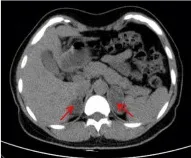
Masculine features and Abdominal CT scan of patient. (A) Abdominal CT scan showed bilateral adrenal hyperplasia, with a nodule on the right approximately 27x22mm and a nodule on the left approximately 42x28mm.
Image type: radiology (ct)